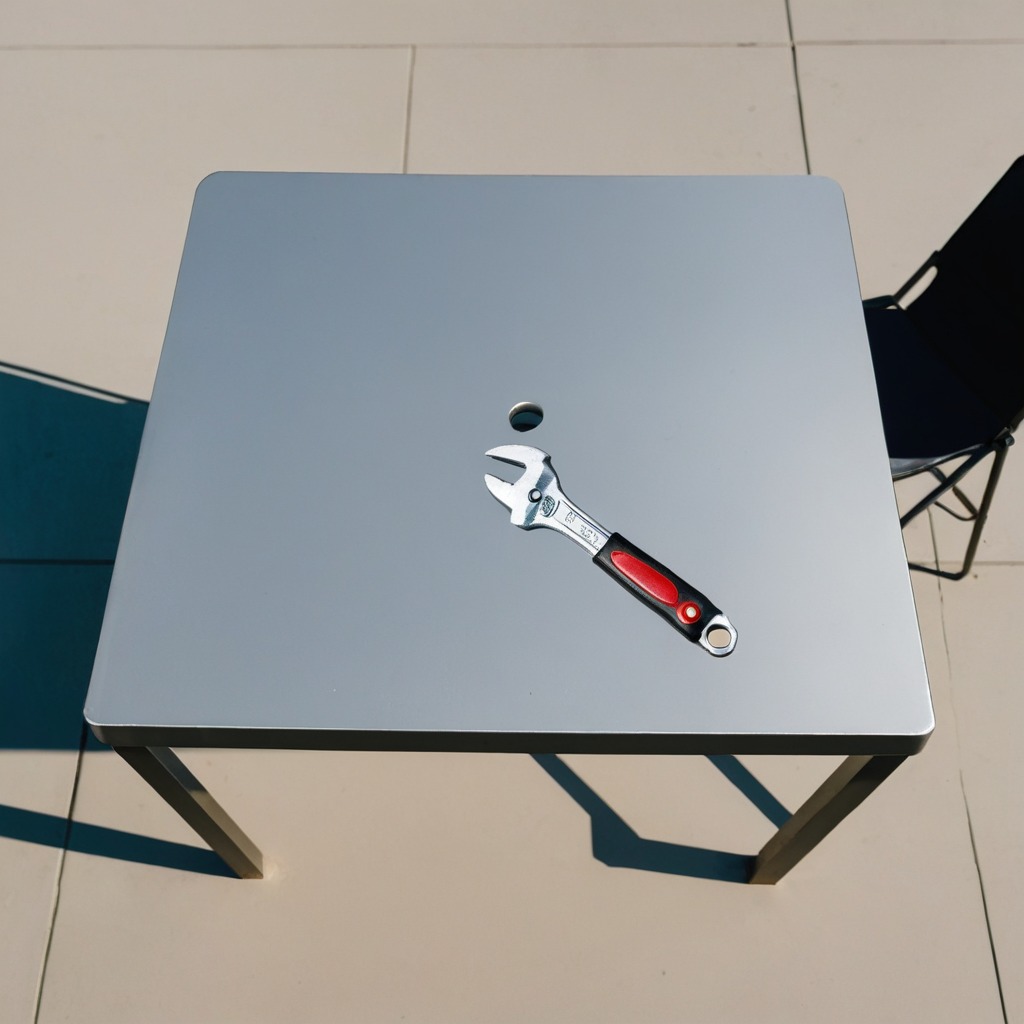
A wrench is lying on the clean utility table in a temporary outdoor tool station.